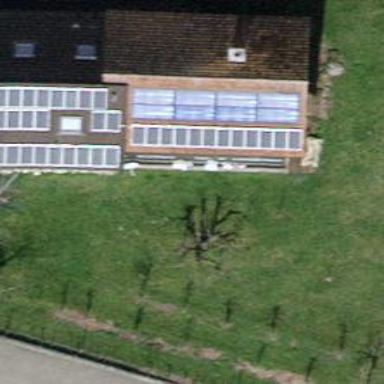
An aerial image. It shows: Semi-detached house with gabled roof.